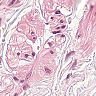
Metastatic tissue present: no